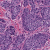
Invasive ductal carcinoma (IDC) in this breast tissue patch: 1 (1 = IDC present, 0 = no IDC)